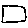
Label: square